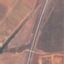
Land use / land cover class: Highway